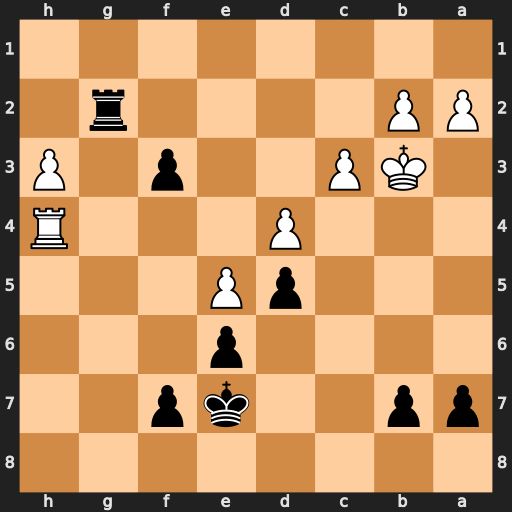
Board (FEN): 8/pp2kp2/4p3/3pP3/3P3R/1KP2p1P/PP4r1/8
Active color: b
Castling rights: -
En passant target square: -
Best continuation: Rg5 Rf4 Rf5 Rxf3 Rxf3